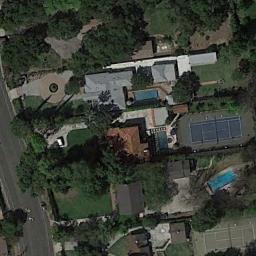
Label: tennis_court